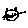
Label: cat